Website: macys
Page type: cart
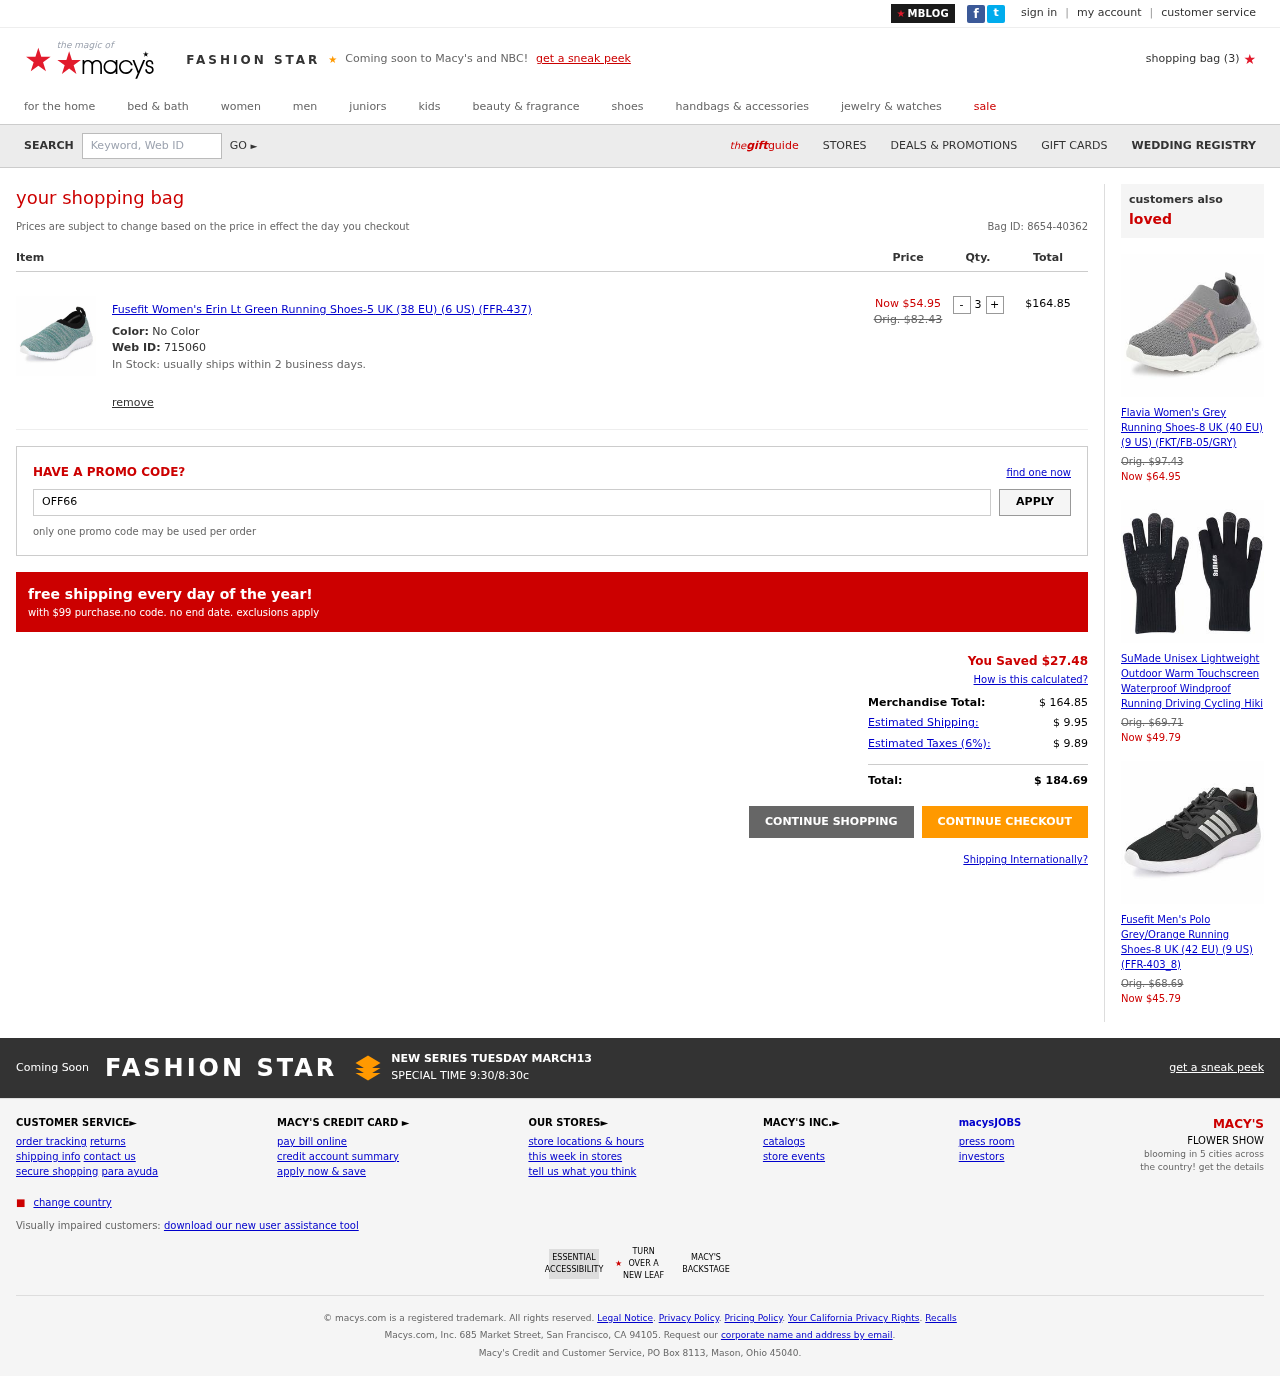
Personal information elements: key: PII_PROMO_CODE
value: OFF66
Product elements: key: PRODUCT1_NAME
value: Fusefit Women's Erin Lt Green Running Shoes-5 UK (38 EU) (6 US) (FFR-437)
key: PRODUCT1_PRICE
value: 54.95
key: PRODUCT1_QUANTITY
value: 3
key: PRODUCT2_NAME
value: Flavia Women's Grey Running Shoes-8 UK (40 EU) (9 US) (FKT/FB-05/GRY)
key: PRODUCT2_PRICE
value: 64.95
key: PRODUCT3_NAME
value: SuMade Unisex Lightweight Outdoor Warm Touchscreen Waterproof Windproof Running Driving Cycling Hiki
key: PRODUCT3_PRICE
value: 49.79
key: PRODUCT4_NAME
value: Fusefit Men's Polo Grey/Orange Running Shoes-8 UK (42 EU) (9 US) (FFR-403_8)
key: PRODUCT4_PRICE
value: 45.79
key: PRODUCT1_SKU
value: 715060
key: PRODUCT1_ORIGINAL_PRICE
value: Orig. $82.43
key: PRODUCT1_TOTAL
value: $164.85
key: PRODUCT2_ORIGINAL_PRICE
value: Orig. $97.43
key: PRODUCT3_ORIGINAL_PRICE
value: Orig. $69.71
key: PRODUCT4_ORIGINAL_PRICE
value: Orig. $68.69
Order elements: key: ORDER_NUM_ITEMS
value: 3
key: ORDER_ID
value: Bag ID: 8654-40362
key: ORDER_SAVINGS
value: $27.48
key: ORDER_SUBTOTAL
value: $ 164.85
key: ORDER_SHIPPING_COST
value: $ 9.95
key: ORDER_TAX
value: $ 9.89
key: ORDER_TOTAL
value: $ 184.69